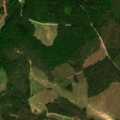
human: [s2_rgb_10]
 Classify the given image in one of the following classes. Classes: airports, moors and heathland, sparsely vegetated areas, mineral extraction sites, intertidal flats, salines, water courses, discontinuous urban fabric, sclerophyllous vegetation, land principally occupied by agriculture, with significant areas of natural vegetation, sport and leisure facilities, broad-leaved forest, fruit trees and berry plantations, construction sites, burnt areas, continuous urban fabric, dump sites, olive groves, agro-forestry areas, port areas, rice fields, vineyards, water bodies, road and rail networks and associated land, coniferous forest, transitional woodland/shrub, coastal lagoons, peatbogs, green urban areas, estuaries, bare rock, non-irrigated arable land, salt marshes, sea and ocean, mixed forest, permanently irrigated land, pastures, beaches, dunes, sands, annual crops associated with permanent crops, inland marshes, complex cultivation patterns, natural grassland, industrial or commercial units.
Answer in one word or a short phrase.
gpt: coniferous forest, mixed forest, transitional woodland/shrub